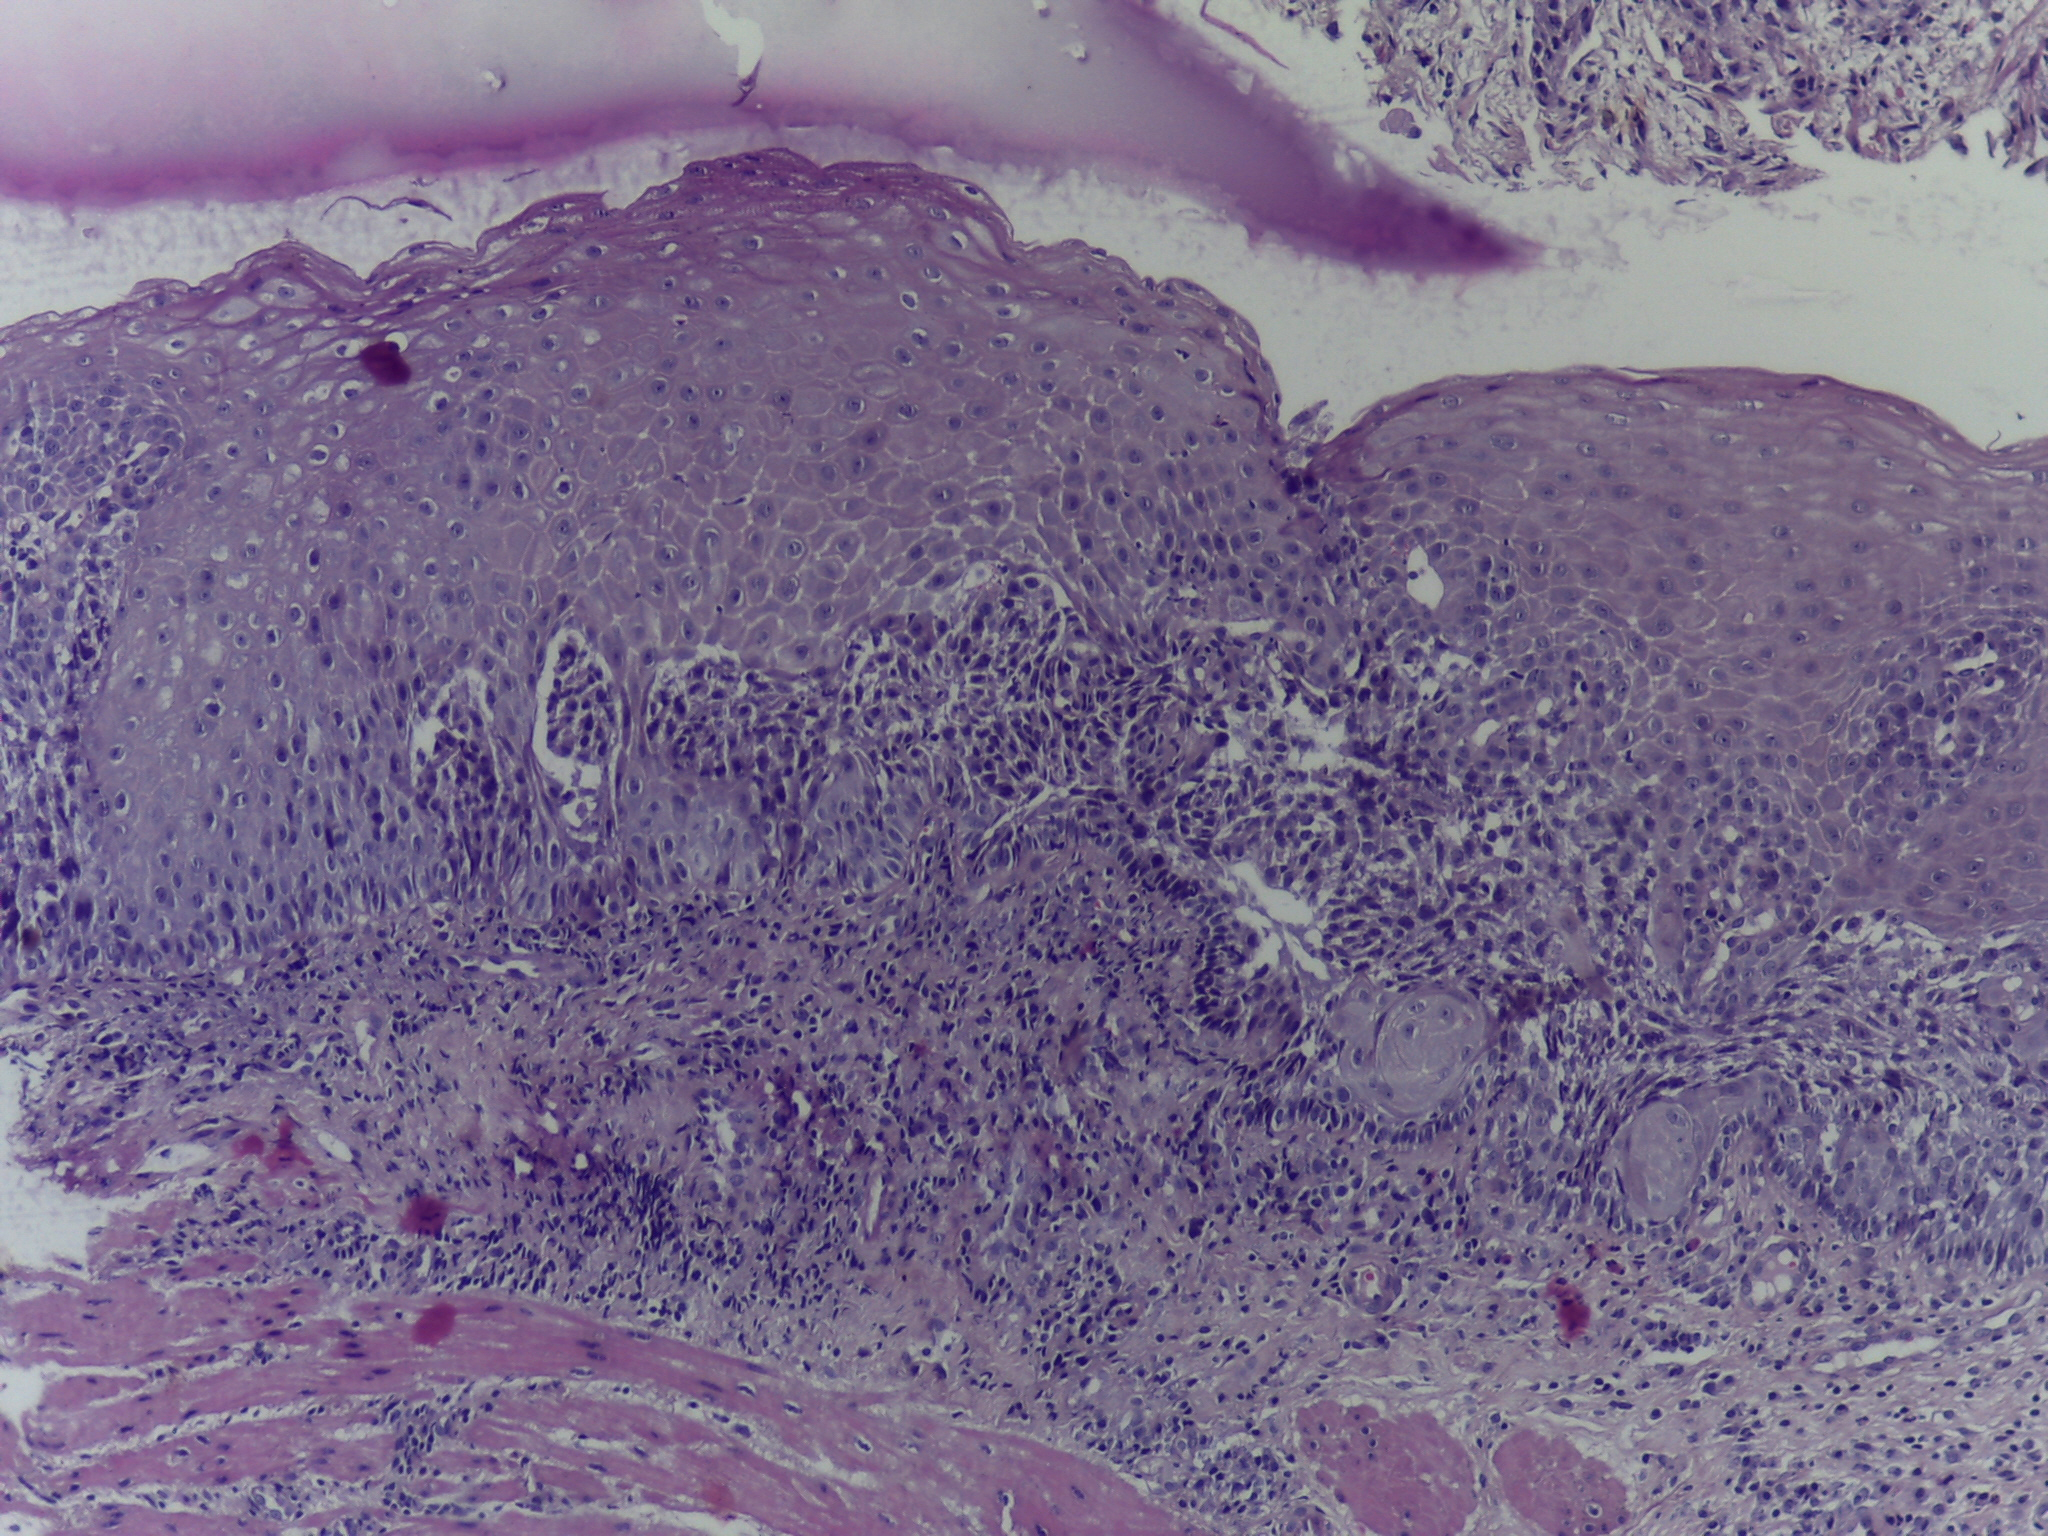
Diagnosis: OSCC